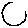
Label: moon